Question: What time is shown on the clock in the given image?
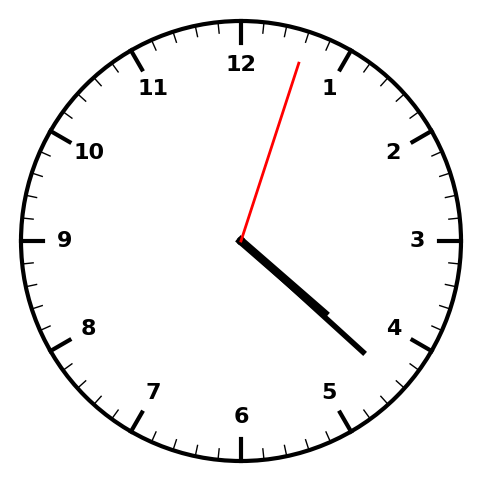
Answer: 04:22:03